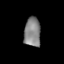
Tissue: lung
Cell type: Epithelial cells
Senescence score: 0.1933
Nuclear area (px): 471
Mean DAPI intensity: 132.121